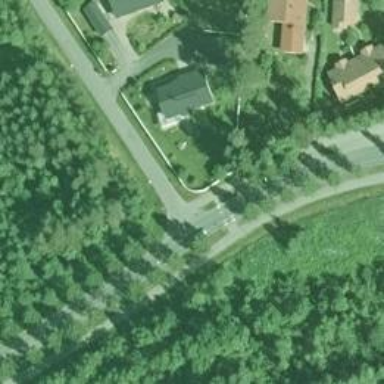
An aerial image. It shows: Cycleway.